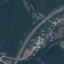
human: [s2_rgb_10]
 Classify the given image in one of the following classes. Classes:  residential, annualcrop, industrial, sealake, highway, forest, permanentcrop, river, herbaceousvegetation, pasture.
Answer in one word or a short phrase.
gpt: Highway